Question: I have a 'Select all' checkbox on my ngGrid which works great but I have a situation where when certain conditions exist I do not want a particular row to be selected. So if i click the select all it should select all but the ones where the check fails. This is what I thought would do it:
'''
$scope.gridOptions.beforeSelectionChange = function (rowItem, event) {
angular.forEach(rowItem, function(item) {
if (item.entity.status == 'Accepted') {
item.selected = false;
} else {
item.selected = true;
}
});
}
'''
But this does not seem to work. How do I go about achieving this? I tried 'afterSelectionChange' too. I see that the data ('selected' property) changes but the selection doesnt change.
The 'select all' button is not something I added. This is the one that comes with ngGrid when you enable the checkboxes - the one that is in the header.

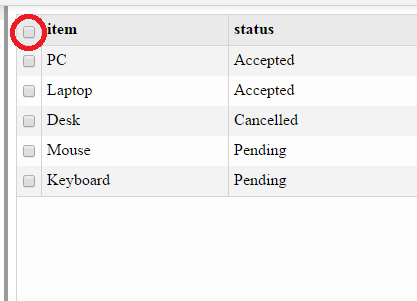
Answer: You should be able to use '$scope.gridOptions.selectItem(index, true);'
See plunkr with example: <URL>
Edit:
Ok, I see what you need now. You can override the 'CheckboxHeaderTemplate' and bind it to a different function.
'''
$scope.gridOptions = { data: 'myData',
showSelectionCheckbox: true,
checkboxHeaderTemplate: '<input class="ngSelectionHeader" type="checkbox" ng-show="multiSelect" ng-model="allSelected" ng-change="selectAll(allSelected)"/>'
}
'''
With selectAll defined as:
'''
$scope.selectAll = function(selectAll) {
angular.forEach($scope.myData, function(data, index){
if (!selectAll) {
$scope.gridOptions.selectItem(index, false);
return;
}
if(data.status != 'Accepted'){
$scope.gridOptions.selectItem(index, true);
}
});
}
'''